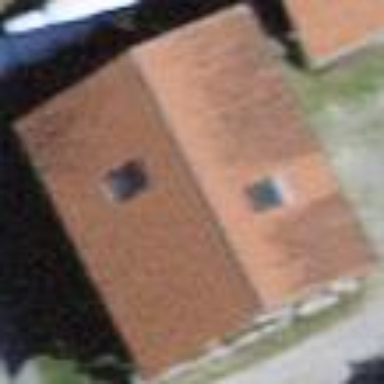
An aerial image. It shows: Garage building.